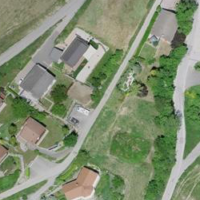
EUNIS habitat code: 55
Species observed at this site:
Artemisia vulgaris